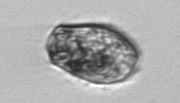
Label: Pleuronema